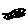
Label: flower